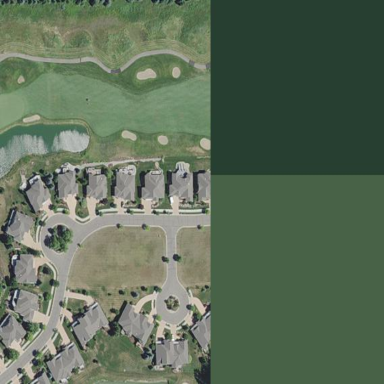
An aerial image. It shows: Area with grass used as rough in golf course.